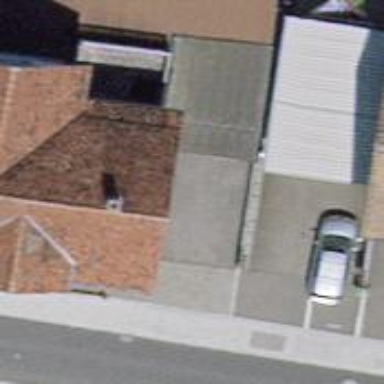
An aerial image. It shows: Car repair shop.